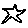
Label: star